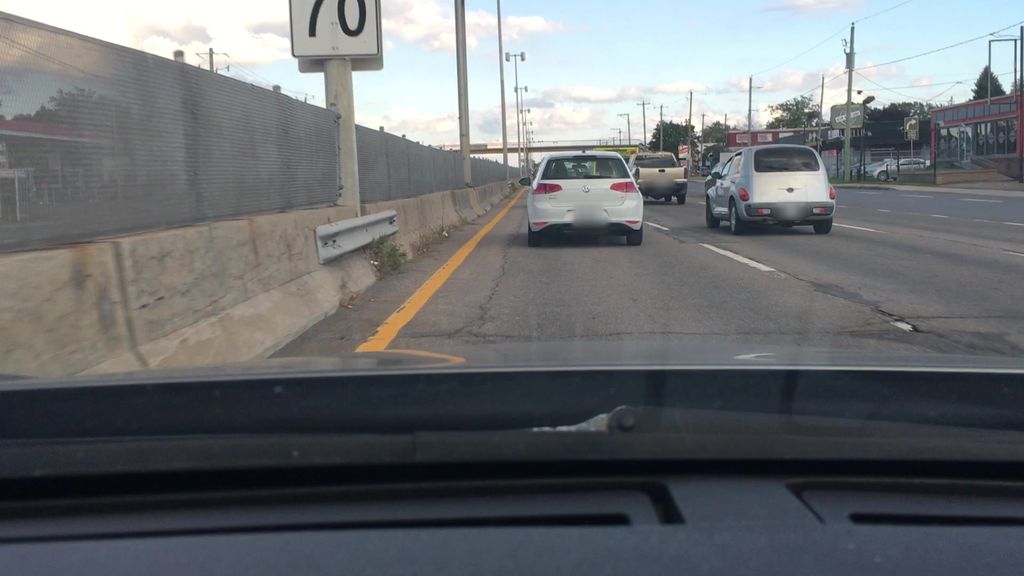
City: montreal